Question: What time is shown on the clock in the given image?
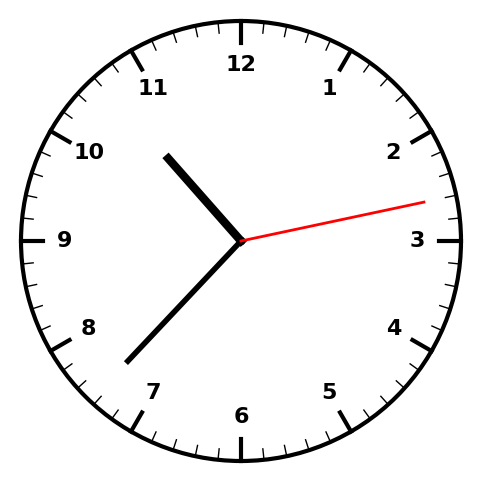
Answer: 10:37:13